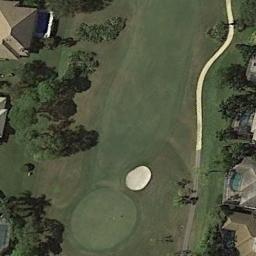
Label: golf_course